Question: I am getting this error here is my code
'''
if(isset($_POST['submit']))
{
$projTit=mysql_escape_string($_POST['projecttitle']);
$projCat=mysql_escape_string($_POST['projectcategory']);
$budget=intval(mysql_escape_string($_POST['budget']));
$description=mysql_escape_string($_POST['editor1']);
$query=sprintf("insert into projects value('%s','%s','%s',%d)",
$projTit,$description,$projCat,$budget);
if (!mysql_query($query)){
die('Error: ' . mysql_error());
}
echo '<p class="record">Your Record has been Added<p>';
}
?>
'''
I have tried to write %d in '''' but still not working.

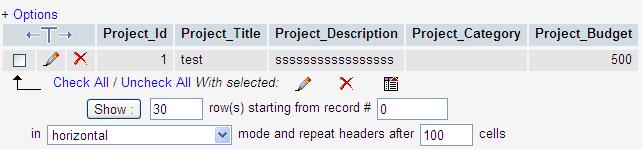
Answer: Your table has five columns. However, you are not providing a value for the 'Project_Id' column. This gives you the error you mentioned.
I understand that you're not providing a value since it's likely a 'PRIMARY KEY' that autoincrements. To tell MySQL that you are intentionally not passing a value for that column, 'NULL'
'''
value(NULL, '%s','%s','%s',%d)
'''
However, you really should specifically name which columns you are inserting into in case you add a new column at a future date.
'''
INSERT INTO projects (col1, col2, col3, col4) value ('%s','%s','%s',%d)
'''